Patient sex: M
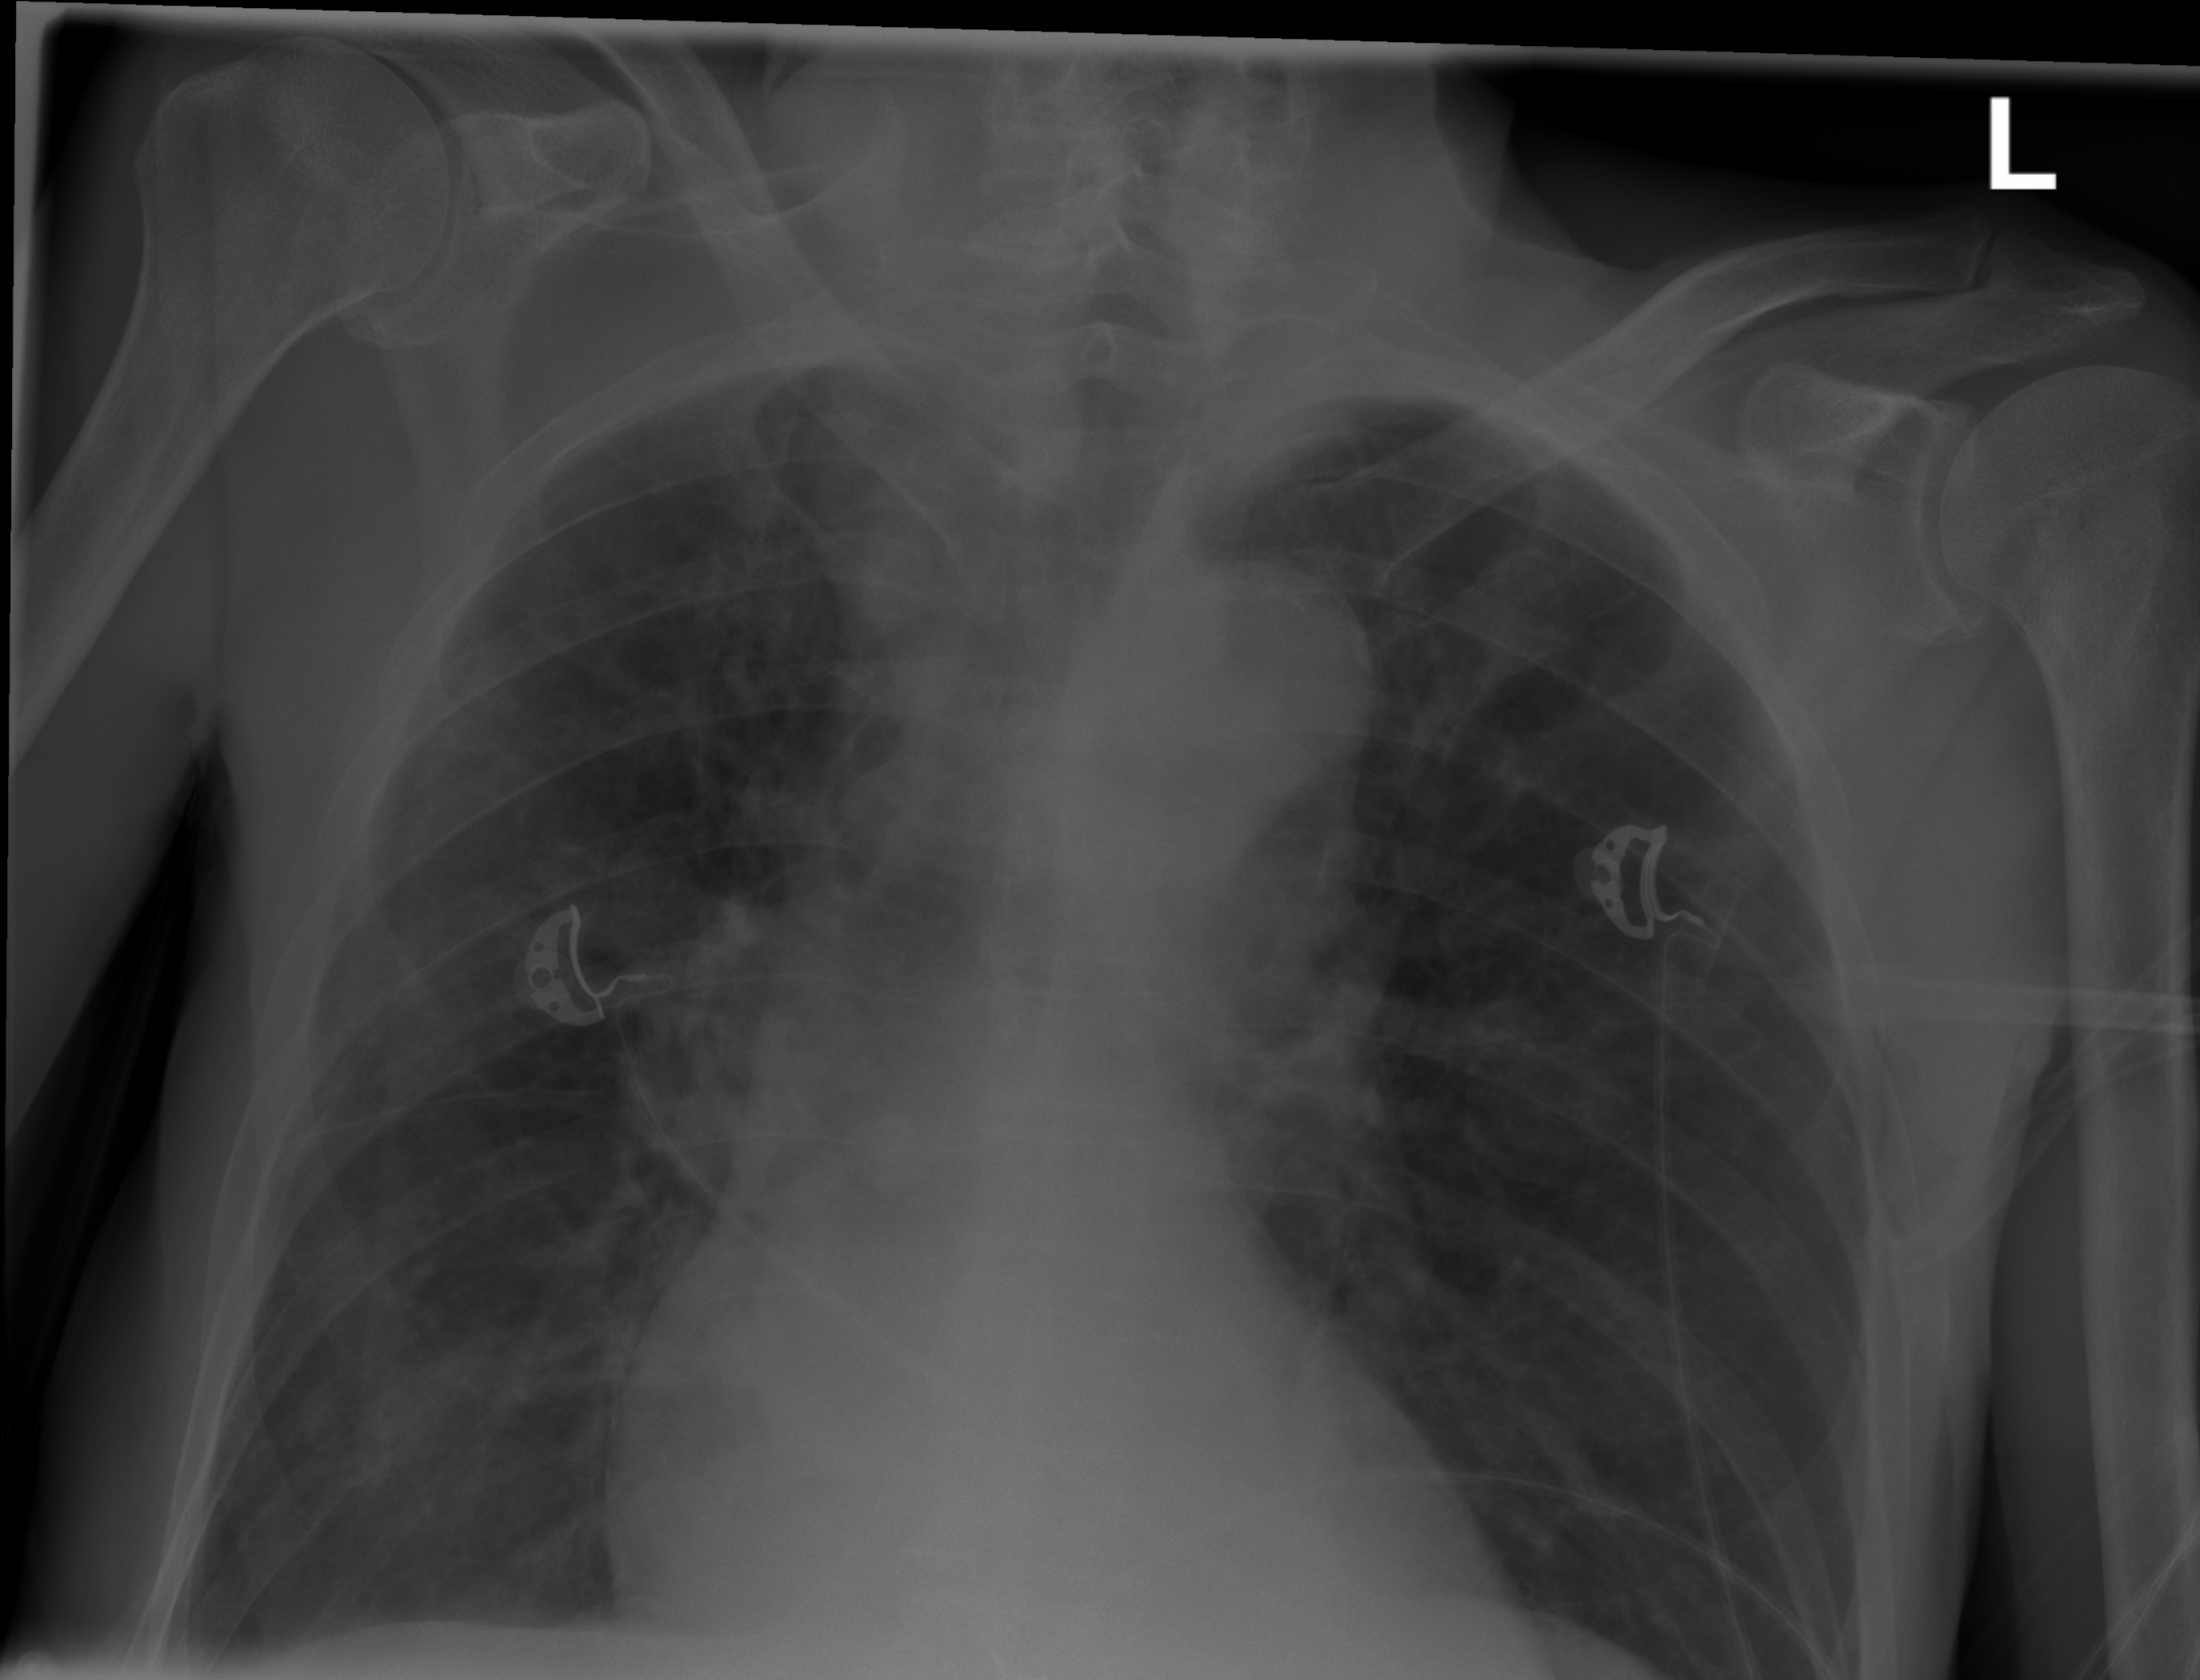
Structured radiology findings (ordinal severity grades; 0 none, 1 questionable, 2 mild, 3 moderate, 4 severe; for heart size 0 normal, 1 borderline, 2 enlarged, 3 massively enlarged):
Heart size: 2
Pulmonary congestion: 2
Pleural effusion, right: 0
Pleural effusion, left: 0
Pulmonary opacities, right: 0
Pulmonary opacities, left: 0
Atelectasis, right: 0
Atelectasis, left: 0